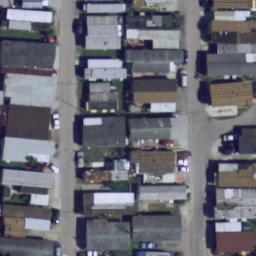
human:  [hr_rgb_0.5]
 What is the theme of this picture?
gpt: mobile home park

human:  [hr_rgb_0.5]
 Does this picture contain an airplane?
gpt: no

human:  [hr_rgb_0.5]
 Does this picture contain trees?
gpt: yes

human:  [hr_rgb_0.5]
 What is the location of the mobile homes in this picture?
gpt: left, center and right